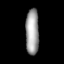
Tissue: lung
Cell type: Myeloid cells
Senescence score: 0.2428
Nuclear area (px): 594
Mean DAPI intensity: 160.019